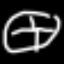
Label: clock